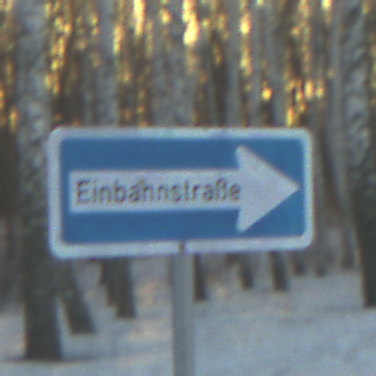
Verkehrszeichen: EinbahnstrasseRechtsweisend
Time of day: SunriseSunset
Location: Outdoor (Nature)
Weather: Clear
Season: Winter
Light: Natural